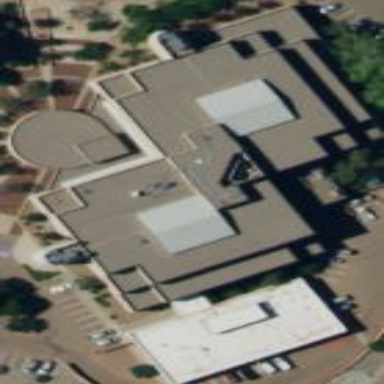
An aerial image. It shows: Government office building that is open to the public.